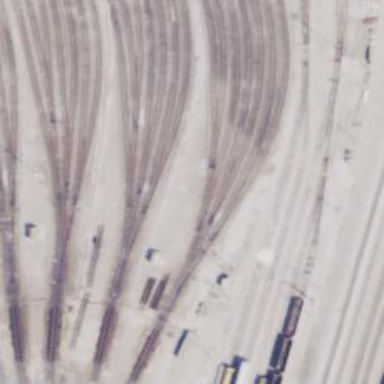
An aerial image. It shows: Railway yard in service.